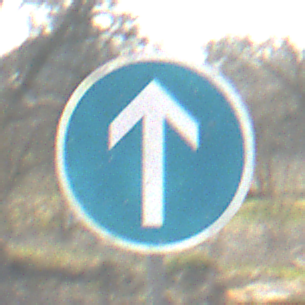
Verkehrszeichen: VorgeschriebeneFahrtrichtungGeradeaus
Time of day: MorningAfternoon
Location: Outdoor (Suburban)
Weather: PartlyCloudy
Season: NotSpecified
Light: Natural